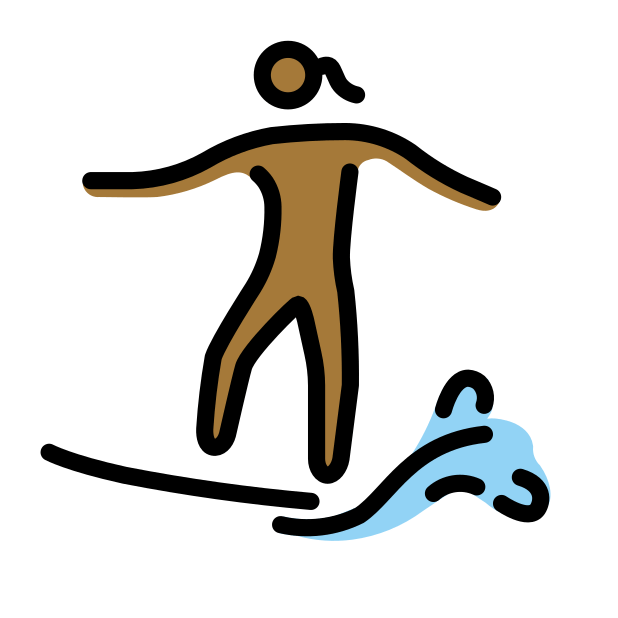
woman surfing: medium-dark skin tone